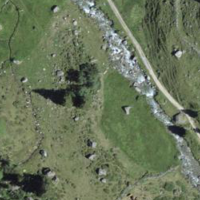
EUNIS habitat code: 26
Species observed at this site:
Cirsium palustre